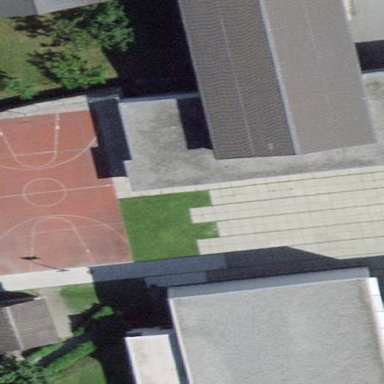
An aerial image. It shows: Basketball court located in leisure land pitch.